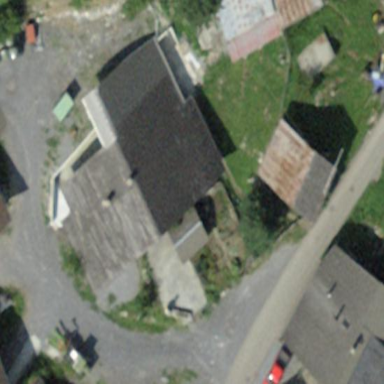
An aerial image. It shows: Garage building.